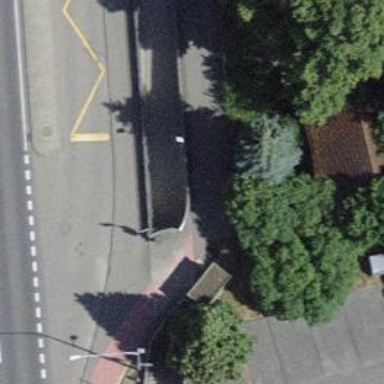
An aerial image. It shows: Tunnel footway.